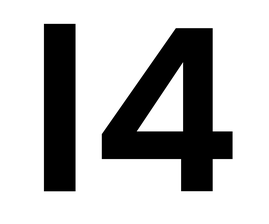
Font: Poppins-SemiBold